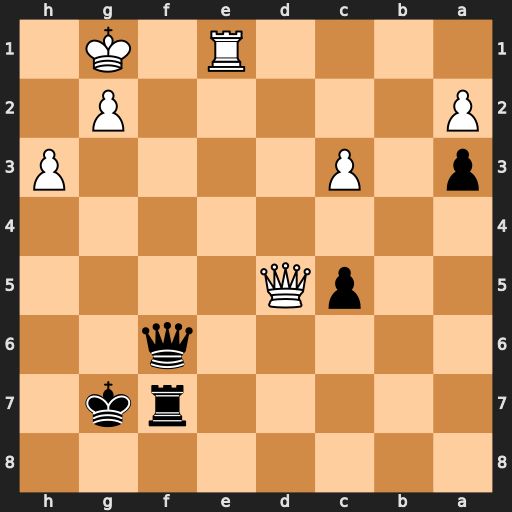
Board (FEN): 8/5rk1/5q2/2pQ4/8/p1P4P/P5P1/4R1K1
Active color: b
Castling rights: -
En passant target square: -
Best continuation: Qf2+ Kh2 Qxe1